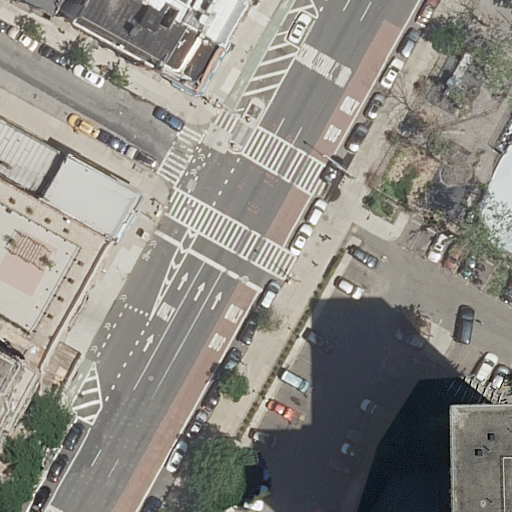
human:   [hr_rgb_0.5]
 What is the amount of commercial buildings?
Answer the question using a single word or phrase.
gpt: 0

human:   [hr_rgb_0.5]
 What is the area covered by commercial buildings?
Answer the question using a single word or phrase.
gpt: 0m2

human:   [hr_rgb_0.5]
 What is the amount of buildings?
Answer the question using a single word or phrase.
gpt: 8

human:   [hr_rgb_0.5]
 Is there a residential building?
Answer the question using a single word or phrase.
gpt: yes

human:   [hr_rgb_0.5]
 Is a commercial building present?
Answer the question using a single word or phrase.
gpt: no

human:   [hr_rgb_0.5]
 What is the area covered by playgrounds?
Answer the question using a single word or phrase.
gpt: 42m2

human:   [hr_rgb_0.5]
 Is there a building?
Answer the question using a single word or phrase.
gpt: yes

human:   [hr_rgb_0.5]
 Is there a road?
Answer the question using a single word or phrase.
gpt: yes

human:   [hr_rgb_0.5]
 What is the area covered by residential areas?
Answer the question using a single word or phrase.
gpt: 9203m2

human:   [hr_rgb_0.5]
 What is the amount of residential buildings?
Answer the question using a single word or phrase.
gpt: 8

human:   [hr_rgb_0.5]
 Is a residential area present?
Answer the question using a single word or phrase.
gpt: yes

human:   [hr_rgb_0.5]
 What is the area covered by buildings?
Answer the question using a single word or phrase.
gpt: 3691m2

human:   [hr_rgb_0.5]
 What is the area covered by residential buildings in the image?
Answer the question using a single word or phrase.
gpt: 3691m2

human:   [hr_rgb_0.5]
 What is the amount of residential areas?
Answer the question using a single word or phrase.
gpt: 1

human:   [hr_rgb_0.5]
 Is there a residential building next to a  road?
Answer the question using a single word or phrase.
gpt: yes

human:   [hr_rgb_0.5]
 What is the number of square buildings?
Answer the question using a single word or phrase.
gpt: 0

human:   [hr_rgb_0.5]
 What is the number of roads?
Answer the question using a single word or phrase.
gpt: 16

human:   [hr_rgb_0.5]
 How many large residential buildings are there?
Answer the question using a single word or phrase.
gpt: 3

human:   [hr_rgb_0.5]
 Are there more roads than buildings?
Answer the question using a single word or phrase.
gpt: yes

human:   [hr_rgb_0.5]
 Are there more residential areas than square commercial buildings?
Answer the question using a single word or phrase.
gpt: yes

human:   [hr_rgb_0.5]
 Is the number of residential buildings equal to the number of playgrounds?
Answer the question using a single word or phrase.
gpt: no

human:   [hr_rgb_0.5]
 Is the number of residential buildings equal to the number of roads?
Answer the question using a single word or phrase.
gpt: no

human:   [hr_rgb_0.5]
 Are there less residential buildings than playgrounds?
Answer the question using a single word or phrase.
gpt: no

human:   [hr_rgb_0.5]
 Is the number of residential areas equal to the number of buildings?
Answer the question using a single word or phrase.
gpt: no

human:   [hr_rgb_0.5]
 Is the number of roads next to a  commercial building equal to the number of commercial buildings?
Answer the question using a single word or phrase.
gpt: yes

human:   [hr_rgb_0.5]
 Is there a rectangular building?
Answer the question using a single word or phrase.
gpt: yes

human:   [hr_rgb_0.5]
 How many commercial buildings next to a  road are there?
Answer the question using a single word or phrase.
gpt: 0

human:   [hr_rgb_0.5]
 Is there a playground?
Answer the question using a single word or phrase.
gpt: yes

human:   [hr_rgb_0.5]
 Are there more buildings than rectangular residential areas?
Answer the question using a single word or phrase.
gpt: yes

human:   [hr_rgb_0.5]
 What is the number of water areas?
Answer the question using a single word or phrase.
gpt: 0

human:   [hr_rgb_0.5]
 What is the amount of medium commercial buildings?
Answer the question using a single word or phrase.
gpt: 0

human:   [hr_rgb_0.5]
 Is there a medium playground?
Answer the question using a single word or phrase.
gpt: no

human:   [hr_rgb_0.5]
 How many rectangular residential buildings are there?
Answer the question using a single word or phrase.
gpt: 3

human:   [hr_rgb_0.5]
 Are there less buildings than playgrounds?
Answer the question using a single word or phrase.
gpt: no

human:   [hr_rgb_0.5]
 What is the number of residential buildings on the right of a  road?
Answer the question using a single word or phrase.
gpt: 4

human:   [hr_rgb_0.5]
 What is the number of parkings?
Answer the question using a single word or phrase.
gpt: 1

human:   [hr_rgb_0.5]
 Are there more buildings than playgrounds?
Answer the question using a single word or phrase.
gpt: yes

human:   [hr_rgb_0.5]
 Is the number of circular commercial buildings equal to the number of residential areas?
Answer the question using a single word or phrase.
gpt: no

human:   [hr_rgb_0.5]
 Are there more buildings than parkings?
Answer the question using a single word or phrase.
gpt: yes

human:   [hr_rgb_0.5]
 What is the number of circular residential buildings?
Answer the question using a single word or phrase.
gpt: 0

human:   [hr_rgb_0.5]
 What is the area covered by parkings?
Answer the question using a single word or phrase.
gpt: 1629m2

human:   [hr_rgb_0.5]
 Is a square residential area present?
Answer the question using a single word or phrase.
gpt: no

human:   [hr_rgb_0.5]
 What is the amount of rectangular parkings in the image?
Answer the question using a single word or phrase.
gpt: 1

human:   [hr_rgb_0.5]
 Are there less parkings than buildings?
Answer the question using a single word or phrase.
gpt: yes

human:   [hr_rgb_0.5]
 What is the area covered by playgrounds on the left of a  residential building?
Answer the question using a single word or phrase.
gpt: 0m2

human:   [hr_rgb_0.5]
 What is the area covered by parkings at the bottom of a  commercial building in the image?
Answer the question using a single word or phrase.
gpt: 0m2

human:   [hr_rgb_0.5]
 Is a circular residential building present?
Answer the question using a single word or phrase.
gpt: no

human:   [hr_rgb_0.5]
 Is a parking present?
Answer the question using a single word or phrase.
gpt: yes

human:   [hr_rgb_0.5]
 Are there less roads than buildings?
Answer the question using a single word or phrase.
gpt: no

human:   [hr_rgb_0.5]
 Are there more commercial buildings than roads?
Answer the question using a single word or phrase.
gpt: no

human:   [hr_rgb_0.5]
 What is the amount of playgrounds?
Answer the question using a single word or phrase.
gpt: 1

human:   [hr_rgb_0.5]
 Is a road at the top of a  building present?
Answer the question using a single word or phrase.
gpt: yes

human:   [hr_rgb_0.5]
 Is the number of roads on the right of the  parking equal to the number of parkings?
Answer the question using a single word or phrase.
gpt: no

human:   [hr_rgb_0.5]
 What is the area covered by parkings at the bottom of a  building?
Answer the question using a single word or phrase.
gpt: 1629m2

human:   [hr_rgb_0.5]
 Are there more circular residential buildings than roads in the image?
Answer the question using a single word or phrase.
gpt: no

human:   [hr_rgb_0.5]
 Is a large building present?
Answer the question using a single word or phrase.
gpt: yes

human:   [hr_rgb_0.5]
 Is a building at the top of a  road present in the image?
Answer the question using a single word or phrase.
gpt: yes

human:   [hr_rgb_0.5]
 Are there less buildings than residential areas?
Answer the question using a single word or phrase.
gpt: no

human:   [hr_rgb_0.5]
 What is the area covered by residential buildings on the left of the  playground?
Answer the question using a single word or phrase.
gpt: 2996m2

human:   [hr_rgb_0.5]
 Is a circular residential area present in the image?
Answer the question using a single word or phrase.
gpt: no

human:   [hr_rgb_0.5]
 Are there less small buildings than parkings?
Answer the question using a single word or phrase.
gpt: no

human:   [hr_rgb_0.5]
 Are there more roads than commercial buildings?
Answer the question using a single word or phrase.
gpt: yes

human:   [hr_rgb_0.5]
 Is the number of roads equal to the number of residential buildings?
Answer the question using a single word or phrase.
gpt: no

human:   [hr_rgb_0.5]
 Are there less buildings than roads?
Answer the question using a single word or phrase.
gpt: yes